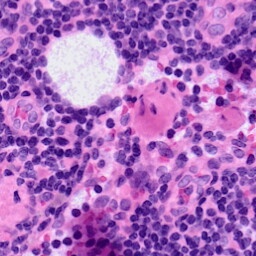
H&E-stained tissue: LymphNode